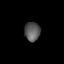
Tissue: prostate
Cell type: T cells
Senescence score: 0.3433
Nuclear area (px): 291
Mean DAPI intensity: 88.701